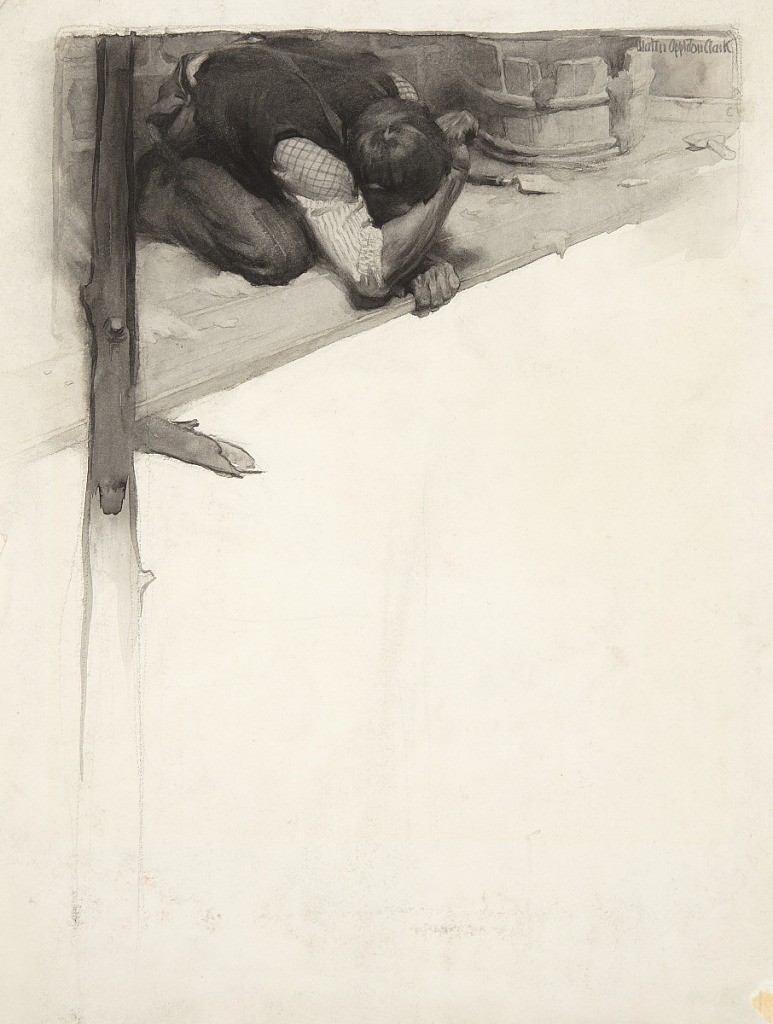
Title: Vignette: Man Crouching on a Scaffolding
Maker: Walter Appleton Clark, American, 1876–1906
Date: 1899
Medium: Brush and black washes, with graphite, on white watercolor paper
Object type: Drawing
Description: Vignette showing a workman on his knees croushing on a scaffolding, a trowel and wooden bucket beside him.